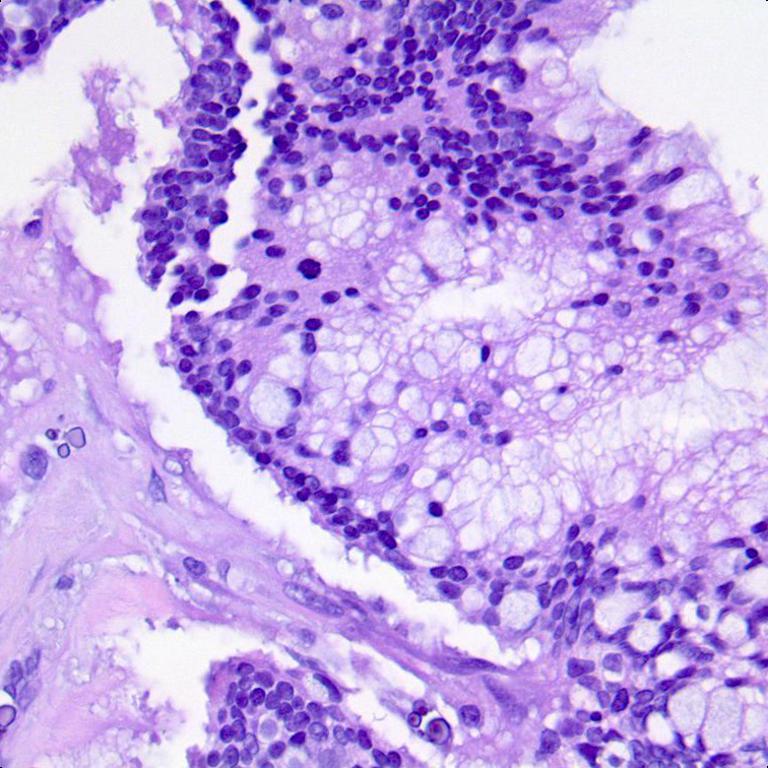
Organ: colon
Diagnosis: adenocarcinomas